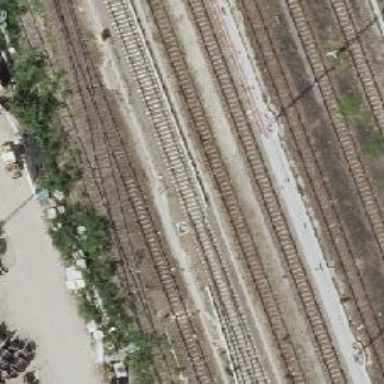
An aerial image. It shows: Railway switch with the turnout side on the right.